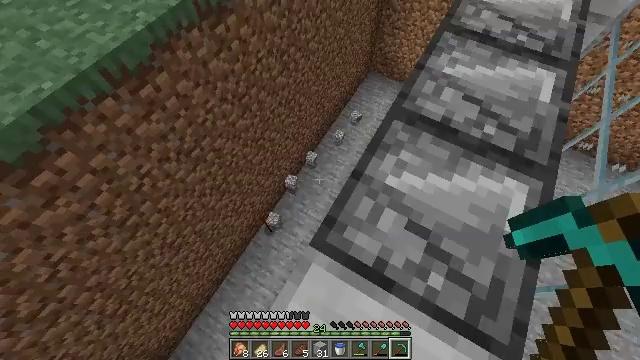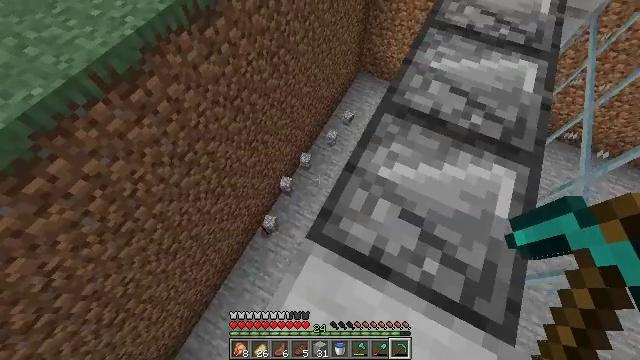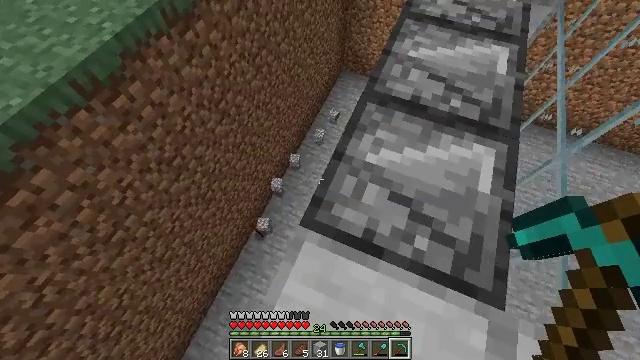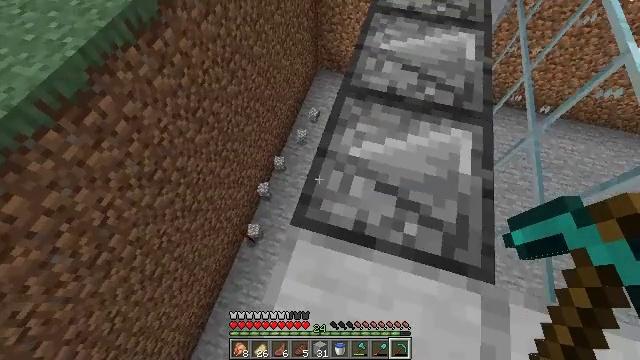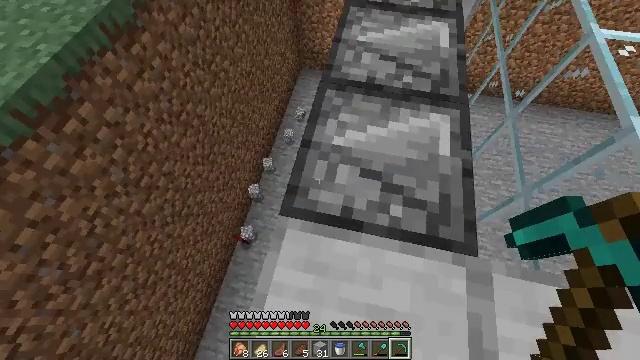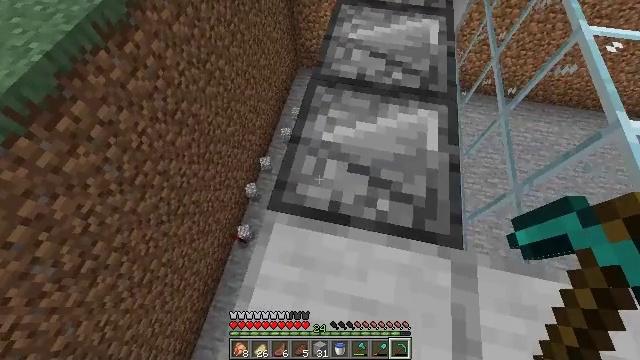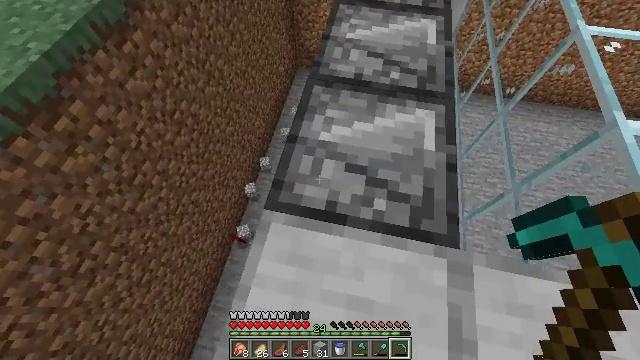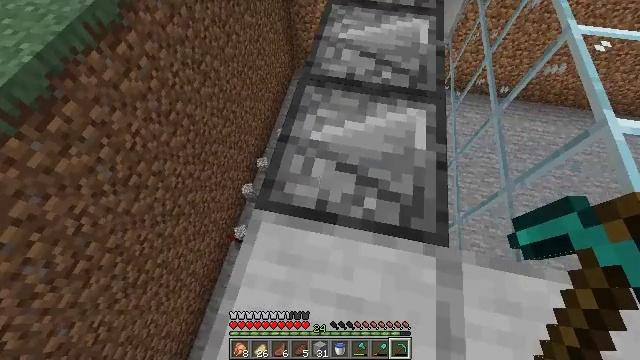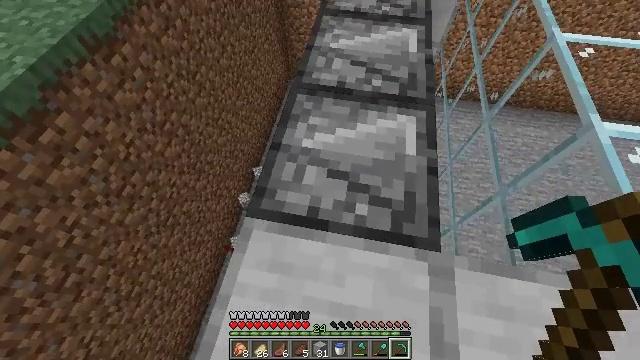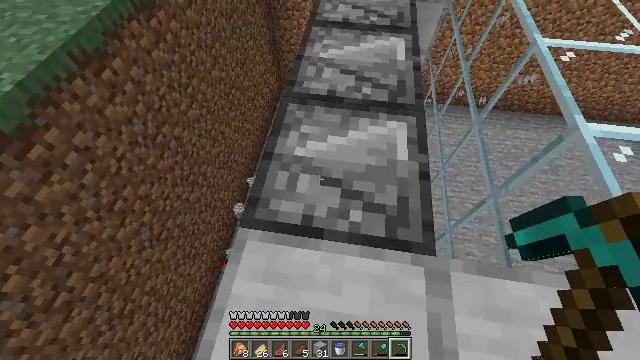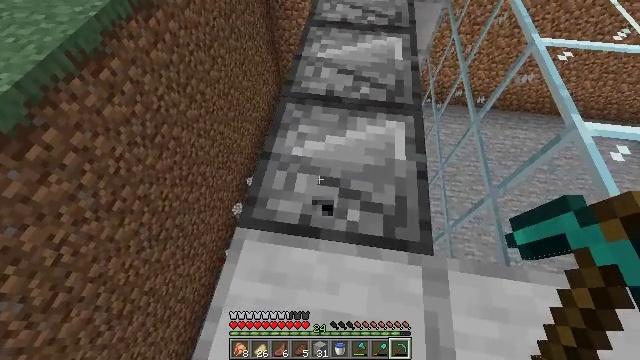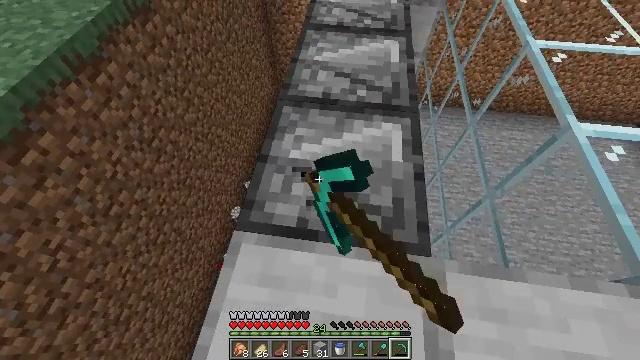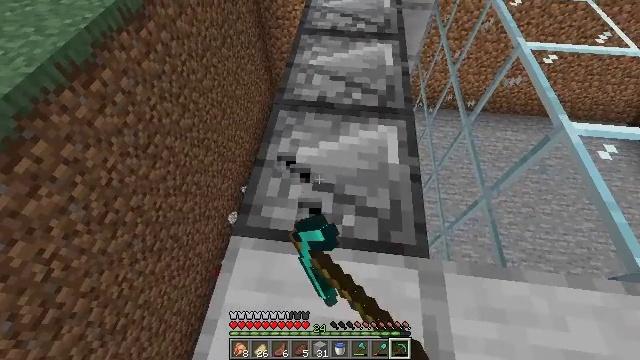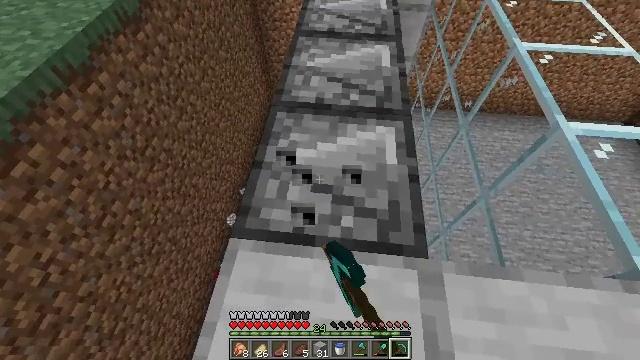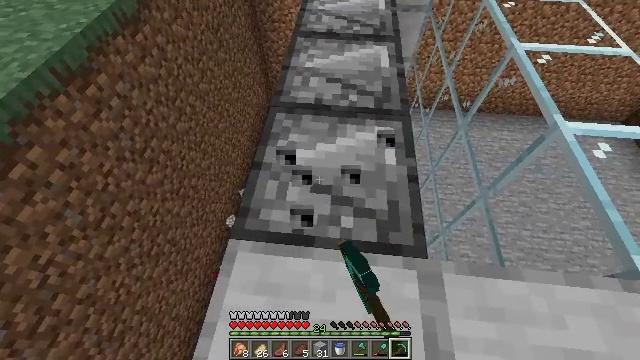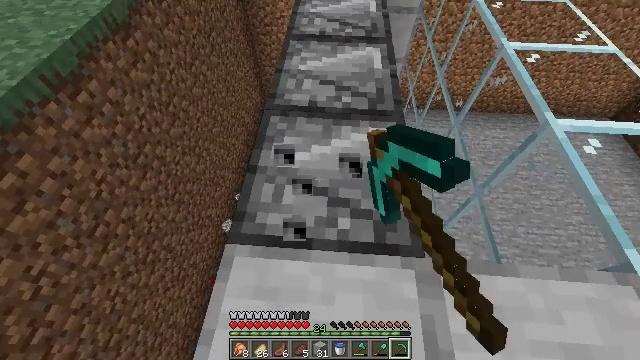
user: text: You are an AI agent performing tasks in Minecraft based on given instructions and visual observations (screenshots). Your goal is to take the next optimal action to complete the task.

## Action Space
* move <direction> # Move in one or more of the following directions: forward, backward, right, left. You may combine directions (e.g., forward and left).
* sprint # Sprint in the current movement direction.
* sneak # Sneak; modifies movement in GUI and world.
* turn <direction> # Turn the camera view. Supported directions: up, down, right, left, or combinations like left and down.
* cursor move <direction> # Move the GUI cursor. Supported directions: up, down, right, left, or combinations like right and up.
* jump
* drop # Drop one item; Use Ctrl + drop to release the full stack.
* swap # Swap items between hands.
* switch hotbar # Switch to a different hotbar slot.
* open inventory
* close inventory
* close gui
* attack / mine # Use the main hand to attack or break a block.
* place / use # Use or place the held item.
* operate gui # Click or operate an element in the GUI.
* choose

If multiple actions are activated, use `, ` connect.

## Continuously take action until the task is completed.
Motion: motion action
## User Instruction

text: Mine the observer block.
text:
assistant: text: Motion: move back, sneak, turn right
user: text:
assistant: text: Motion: move back, sneak, turn right
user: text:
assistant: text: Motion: move back, sneak, turn right
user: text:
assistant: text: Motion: move right, sneak, turn right
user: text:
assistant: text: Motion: move right, sneak
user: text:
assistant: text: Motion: move right, sneak
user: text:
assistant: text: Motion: sneak
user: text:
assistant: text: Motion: sneak, turn right and up
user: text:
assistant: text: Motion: sneak, turn right and up
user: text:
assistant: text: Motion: sneak, attack / mine
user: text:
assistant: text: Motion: sneak, attack / mine
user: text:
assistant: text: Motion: sneak, turn right, attack / mine
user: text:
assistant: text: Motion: sneak, attack / mine
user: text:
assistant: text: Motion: sneak, attack / mine
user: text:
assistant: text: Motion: sneak, turn right, attack / mine
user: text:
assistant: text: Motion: sneak, turn right, attack / mine
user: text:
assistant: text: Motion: sneak, attack / mine
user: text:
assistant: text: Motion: sneak, attack / mine
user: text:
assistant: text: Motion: move forward, sneak, attack / mine
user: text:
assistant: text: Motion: move forward, sneak, attack / mine
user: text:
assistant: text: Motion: move forward, sneak, attack / mine
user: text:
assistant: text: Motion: move forward, sneak, attack / mine
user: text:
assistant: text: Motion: sneak, attack / mine
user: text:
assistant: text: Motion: sneak, attack / mine
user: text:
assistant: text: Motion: sneak, attack / mine
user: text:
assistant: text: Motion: sneak, attack / mine
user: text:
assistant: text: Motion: sneak, attack / mine
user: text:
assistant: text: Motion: sneak, attack / mine
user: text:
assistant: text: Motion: sneak, attack / mine
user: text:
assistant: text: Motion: sneak, attack / mine